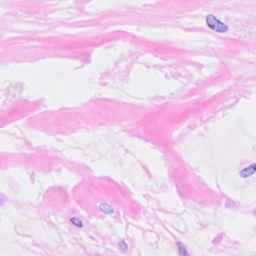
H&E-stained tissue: Breast